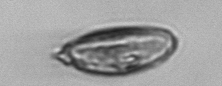
Label: Katodinium_or_Torodinium